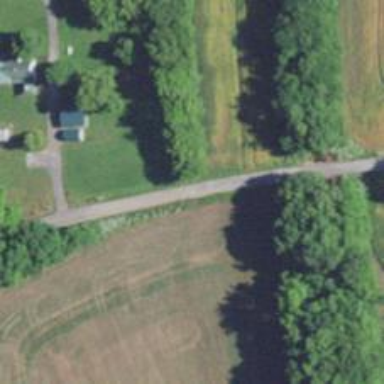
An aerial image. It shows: Residential road.